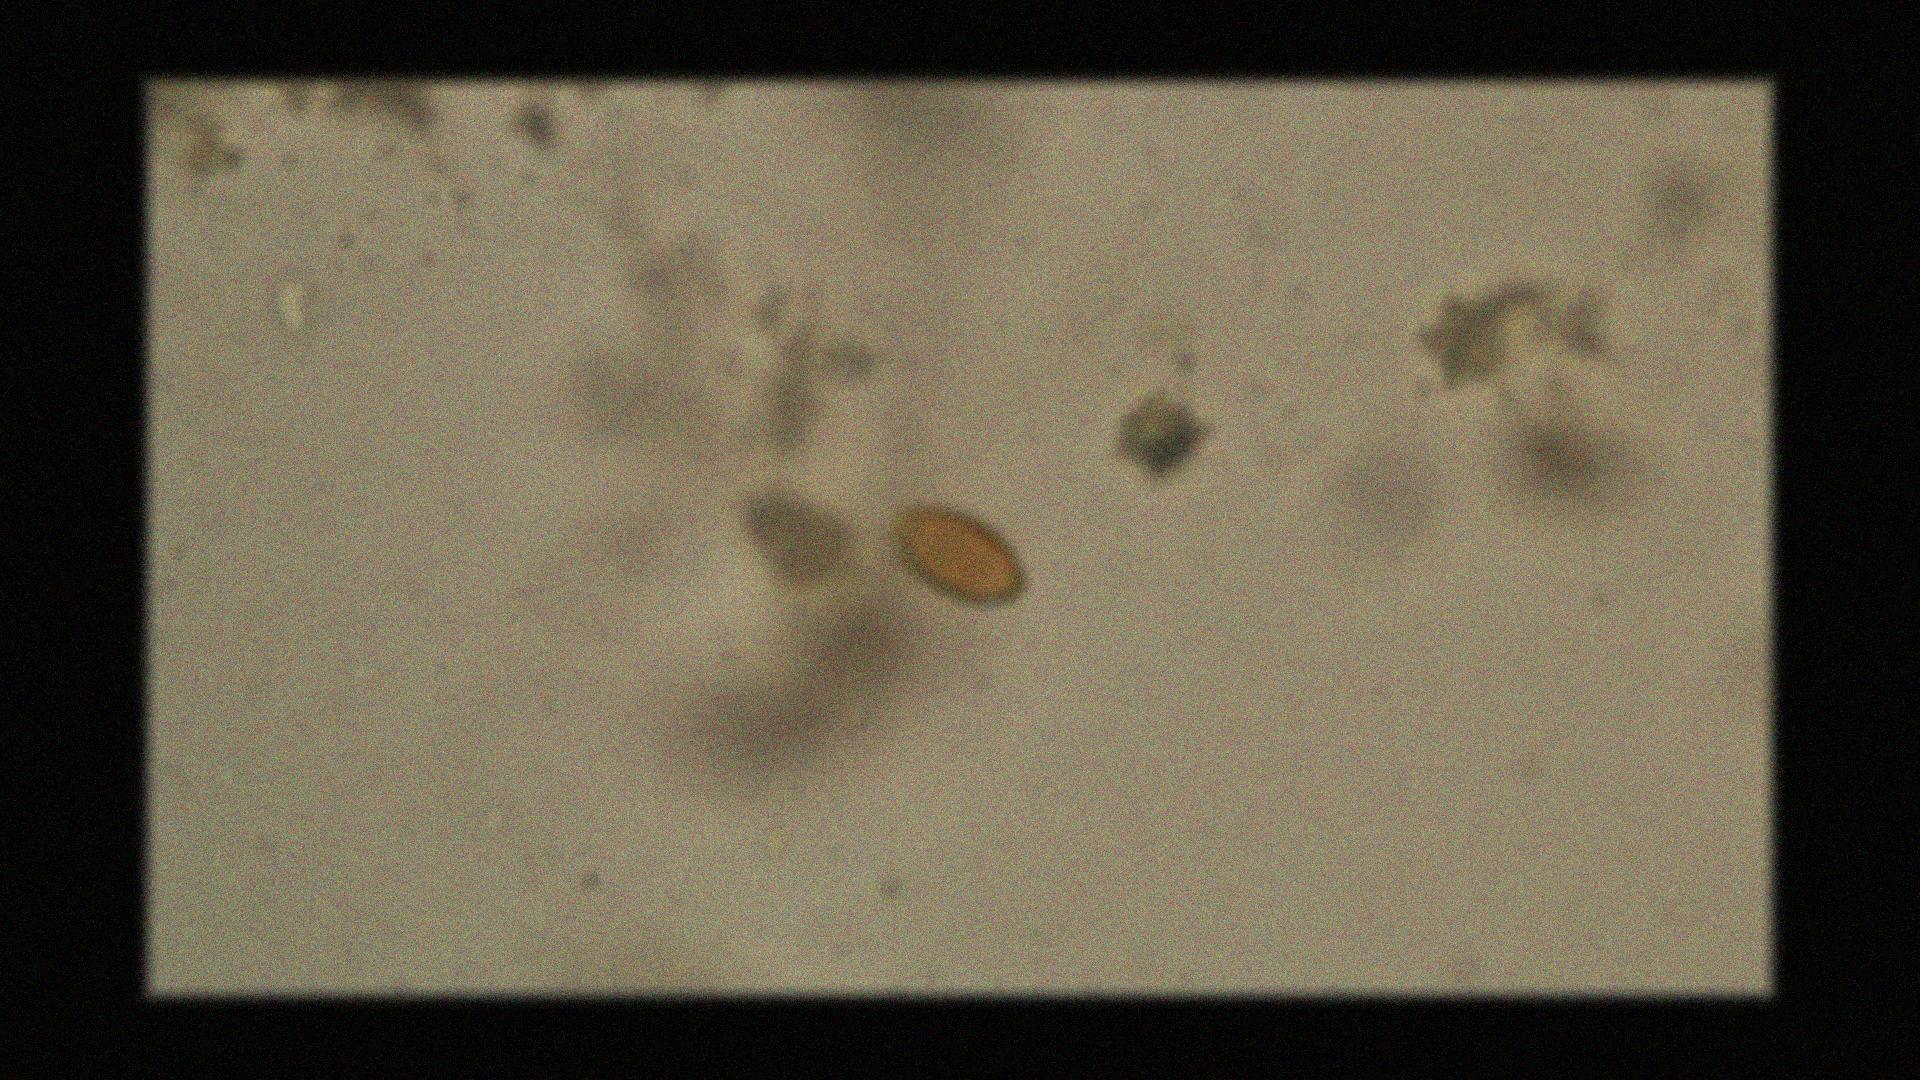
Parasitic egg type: Trichuris trichiura